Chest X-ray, PA view. Patient: 61 years old, sex F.
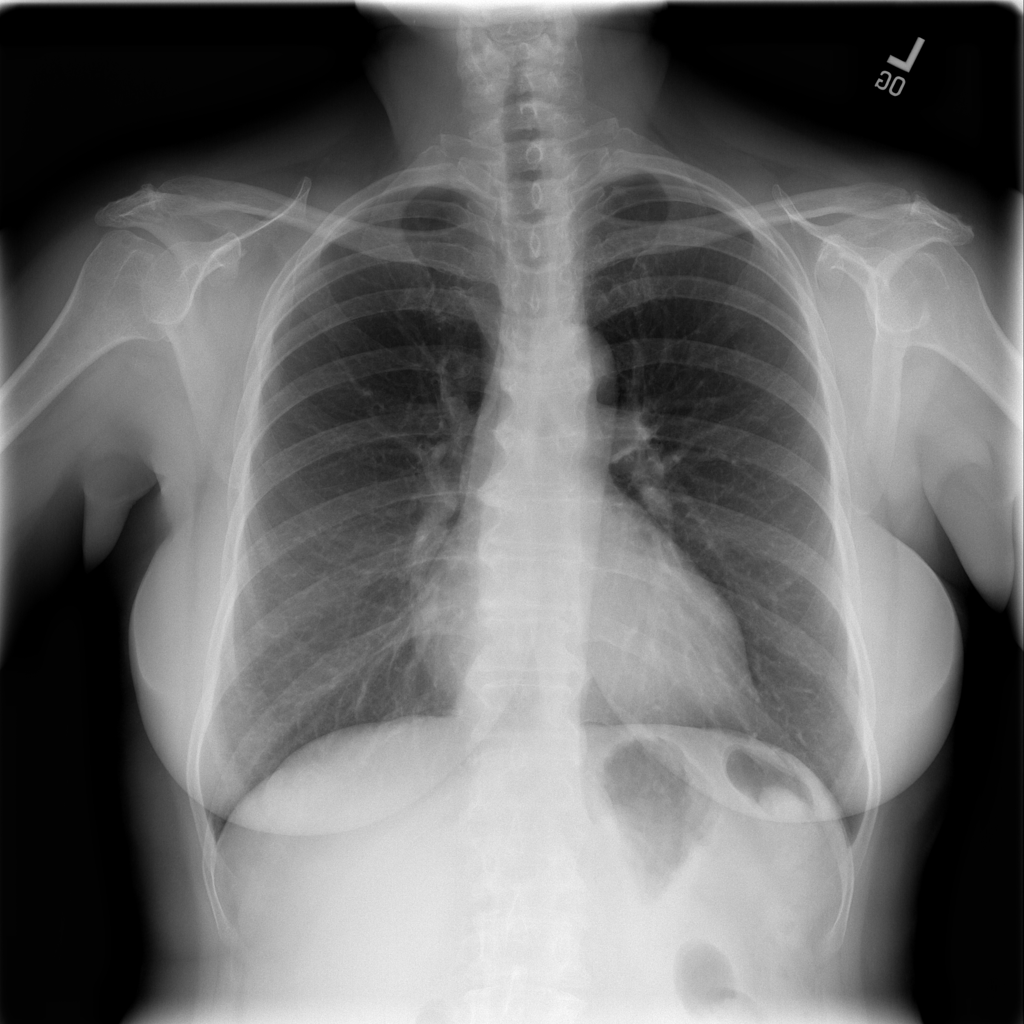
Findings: No Finding